This time-domain trace was recorded on a rotor test rig. Classify the rotor condition as one of: normal, misalignment, unbalance, looseness.
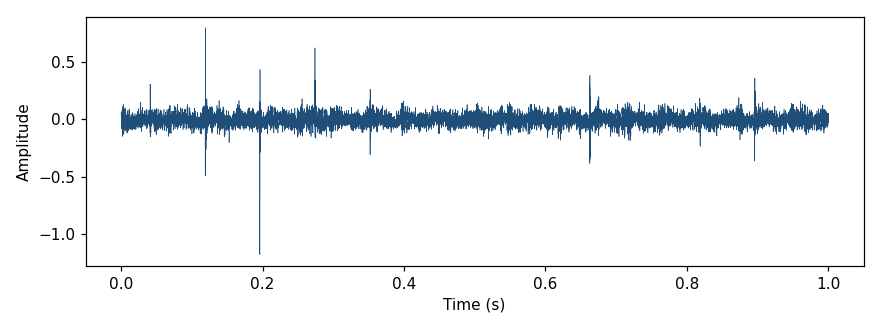
Answer: unbalance